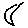
Label: moon